Question: I have generated a graph which is perfect except the Y axis is in seconds as shown in the figure.
I do not want to change the tick unit or range, I just want to print out in HH:mm:ss formant
for example
> 7500 seconds = 02:05:00
Not sure if I could modify the 7500 second value to HH:mm:ss value while plotting the graph
I tried both JFreeChart - SymbolAxis - NumberAxis but couldn't find a workaround. Can anybody point me to the correct API or similar question please.

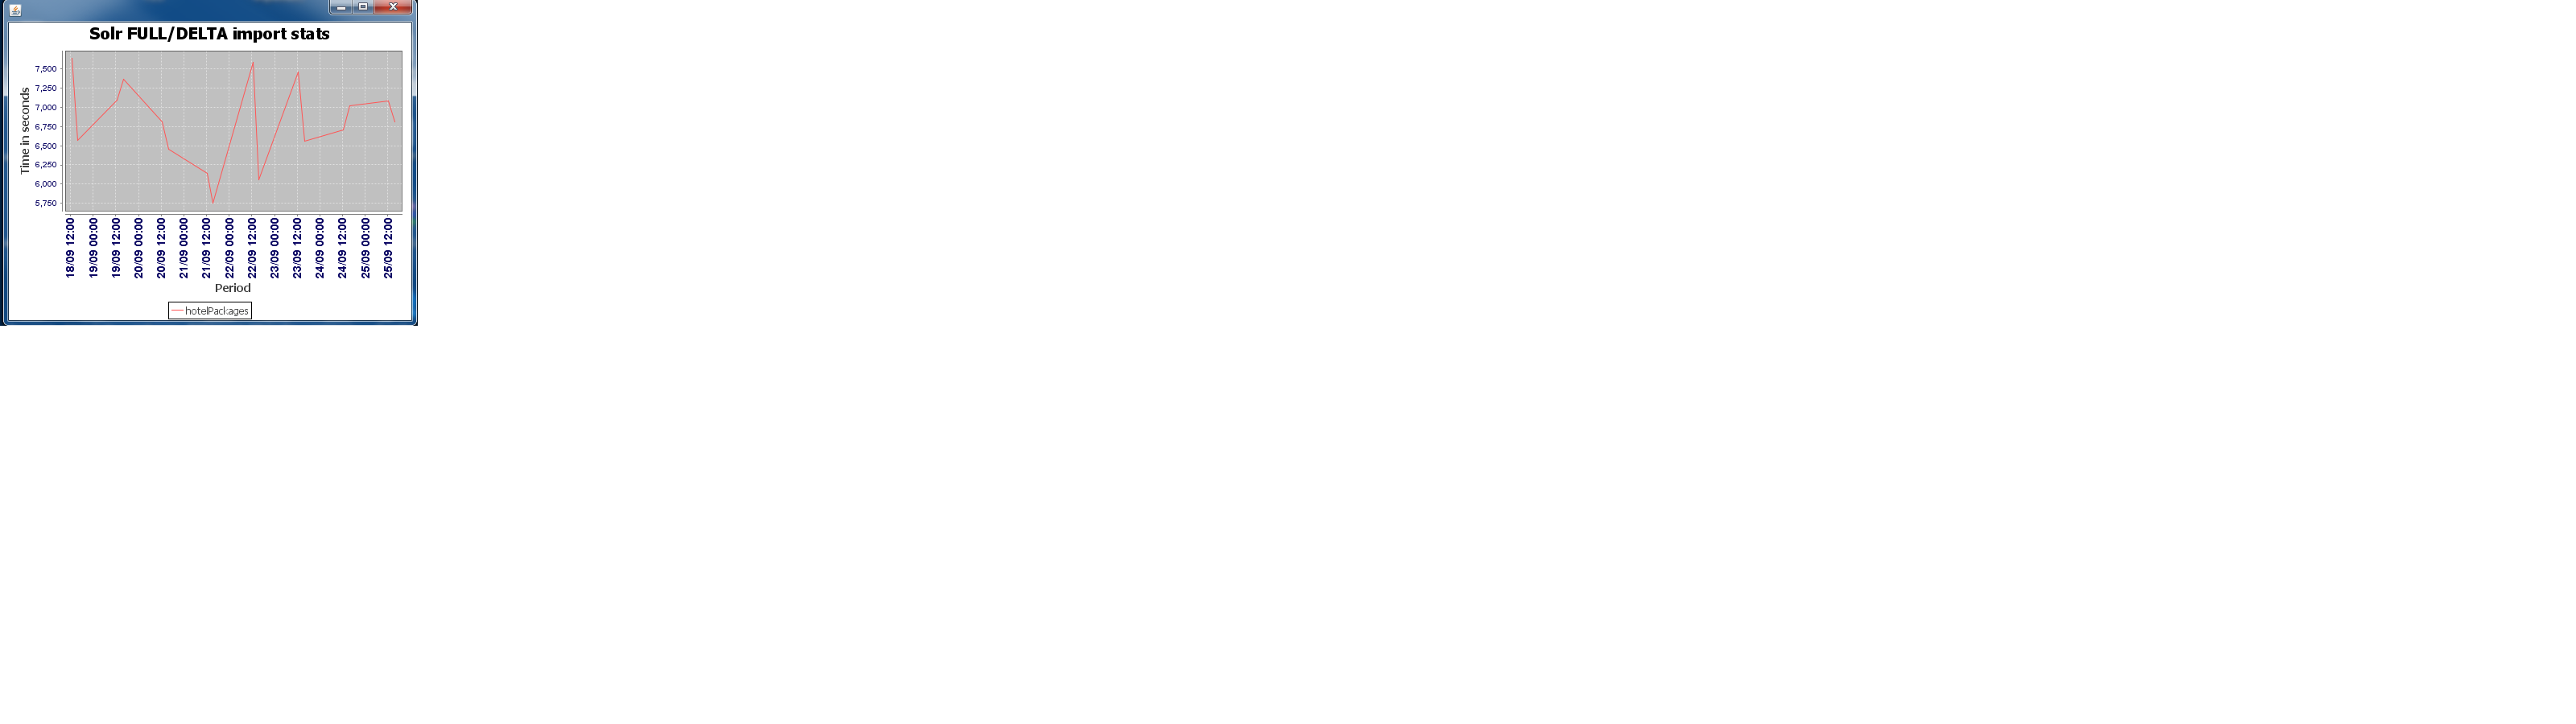
Answer: It's difficult to help without your code, but I suspect you need to create a StandardXYItemRenderer for your XYPlot, then create a StandardXYTooltipGenerator that suits you needs. Here's a copy-paste from one of my charts where i had to manipulate the tooltips for the X-Axis. Maybe it helps :
'''
public JFreeChart createChart() {
String title = "MyChart";
IntervalXYDataset dataset1;
dataset1 = createDataset();
XYBarRenderer renderer1 = new XYBarRenderer(0.20000000000000001D);
renderer1.setBaseToolTipGenerator(new StandardXYToolTipGenerator("{0}: ({1}, {2})", new SimpleDateFormat("EE, d-MMM-yyyy"), new DecimalFormat("0.00")));
renderer1.setSeriesPaint(0, Color.BLUE);
renderer1.setDefaultShadowsVisible(false);
DateAxis domainAxis = new DateAxis("Datum");
domainAxis.setTickMarkPosition(DateTickMarkPosition.MIDDLE);
NumberAxis valueAxis = new NumberAxis("Anzahl");
XYPlot plot = new XYPlot(dataset1, domainAxis, valueAxis, renderer1);
XYDataset dataset2 = createBettenDataset();
StandardXYItemRenderer renderer2 = new StandardXYItemRenderer();
renderer2.setBaseToolTipGenerator(new StandardXYToolTipGenerator("{0}: ({1}, {2})", new SimpleDateFormat("EE, d-MMM-yyyy"), new DecimalFormat("0.00")));
renderer2.setSeriesPaint(0, Color.CYAN);
renderer2.setSeriesStroke(0, new BasicStroke(2));
plot.setDataset(1, dataset2);
plot.setRenderer(1, renderer2);
XYDataset dataset3 = createMaxBelegungDataset();
StandardXYItemRenderer renderer3 = new StandardXYItemRenderer();
renderer3.setBaseToolTipGenerator(new StandardXYToolTipGenerator("{0}: ({1}, {2})", new SimpleDateFormat("EE, d-MMM-yyyy"), new DecimalFormat("0.00")));
renderer3.setSeriesPaint(0, Color.RED);
renderer3.setSeriesStroke(0, new BasicStroke(4));
plot.setDataset(2, dataset3);
plot.setRenderer(2, renderer3);
plot.setDatasetRenderingOrder(DatasetRenderingOrder.FORWARD);
JFreeChart chart = new JFreeChart(title, JFreeChart.DEFAULT_TITLE_FONT, plot, true);
return chart;
}
'''